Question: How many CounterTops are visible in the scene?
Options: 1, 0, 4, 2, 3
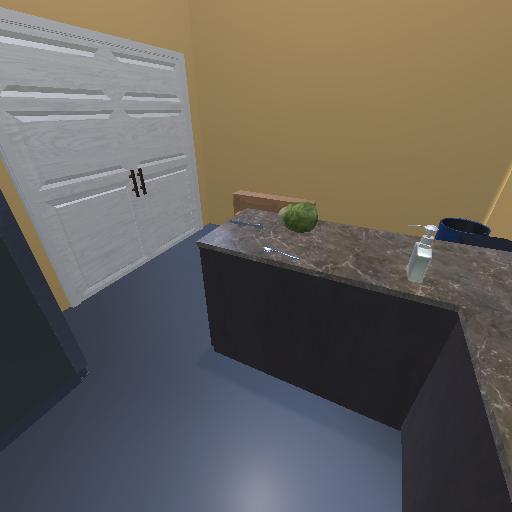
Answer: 1